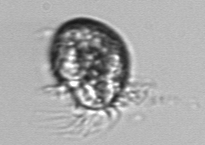
Label: Strombidium_morphotype1